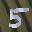
Label: 5